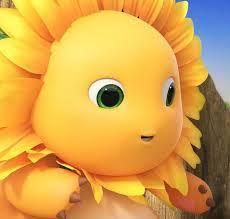
Label: nailong